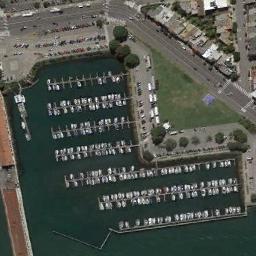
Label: harbor